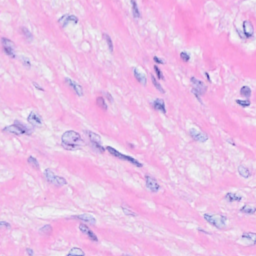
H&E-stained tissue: Breast